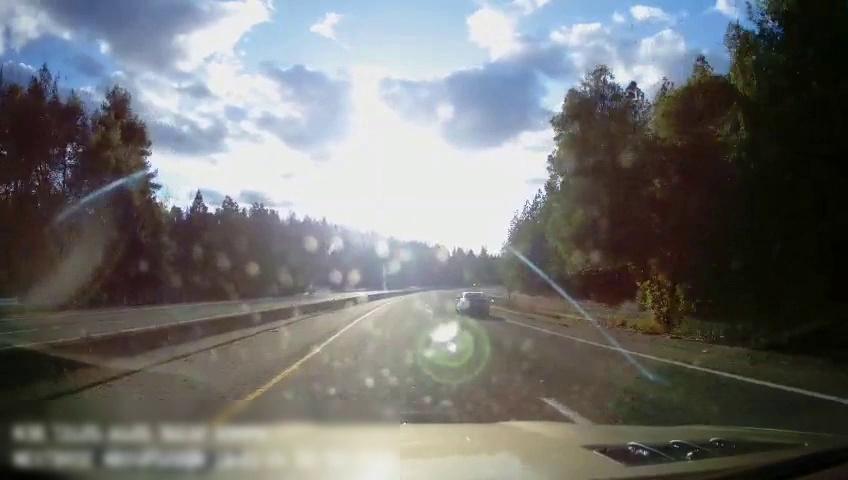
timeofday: Day
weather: Sunny
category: Drivable Space
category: Drivable Space
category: Vehicles | Car
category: Lanes | Opposite Lane
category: Lanes | Opposite Lane
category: Lanes | Alternate Lane
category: Lanes | Current Lane
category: Lanes | Alternate Lane